Question: What I want to achieve is an effect similar to <URL>
But I also want to change the route. The react native card modal uses the same component in which you have grow() and shrink() functions. The problem and the reason I want to avoid this way of implementing this is that I will have two levels of going inside the card and I will also have deep linking and I need to use a good navigation like <URL> for that.
I will also need to go back. Looking for an elegant solution but feel free to share any tutorials to related transitions. Thanks!

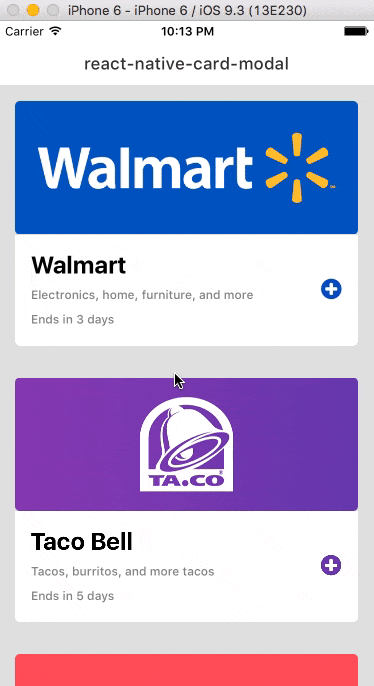
Answer: You can achieve this with a custom <URL> in react-navigation.
<URL> has a great detailed explanation, with a few examples.
The Transitioner has been removed in the latest react-navigation in favor of using Animated configurations directly in the navigator options under a property called 'cardStyleInterpolator'.
Stolen shamelessly from the docs - to create a fade transition you would create an interpolator:
'''
const forFade = ({ current }) => ({
cardStyle: {
opacity: current.progress,
},
});
'''
And then use it in the navigator's properties:
'''
<Stack.Screen
name="Profile"
component={Profile}
options={{ cardStyleInterpolator: forFade }}
/>
'''
For more examples see <URL>.